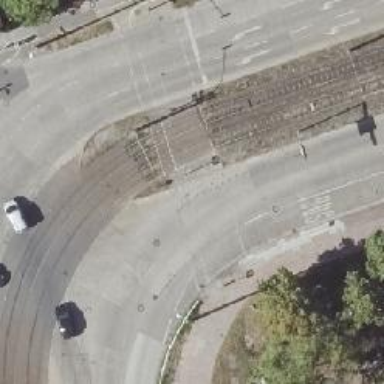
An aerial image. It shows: Tram crossing with traffic signals.